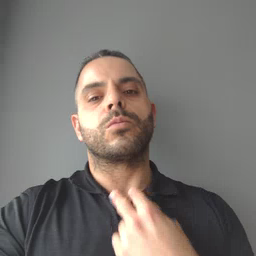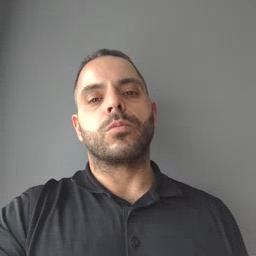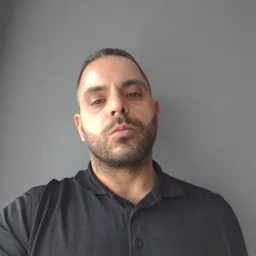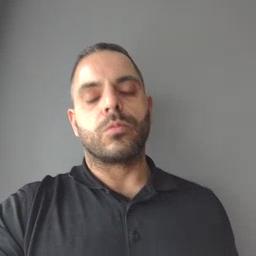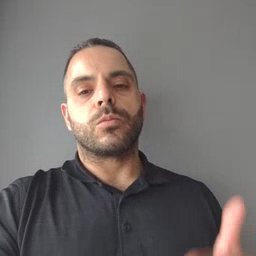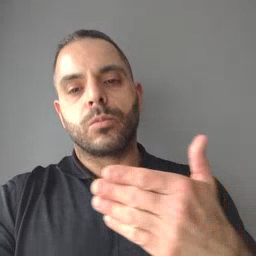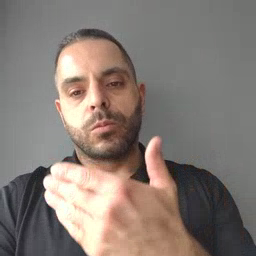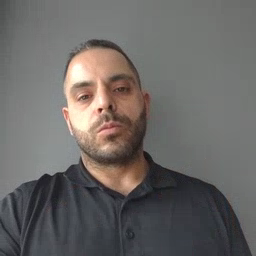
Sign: fish